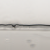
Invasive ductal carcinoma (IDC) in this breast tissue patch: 0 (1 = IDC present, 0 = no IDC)